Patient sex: M
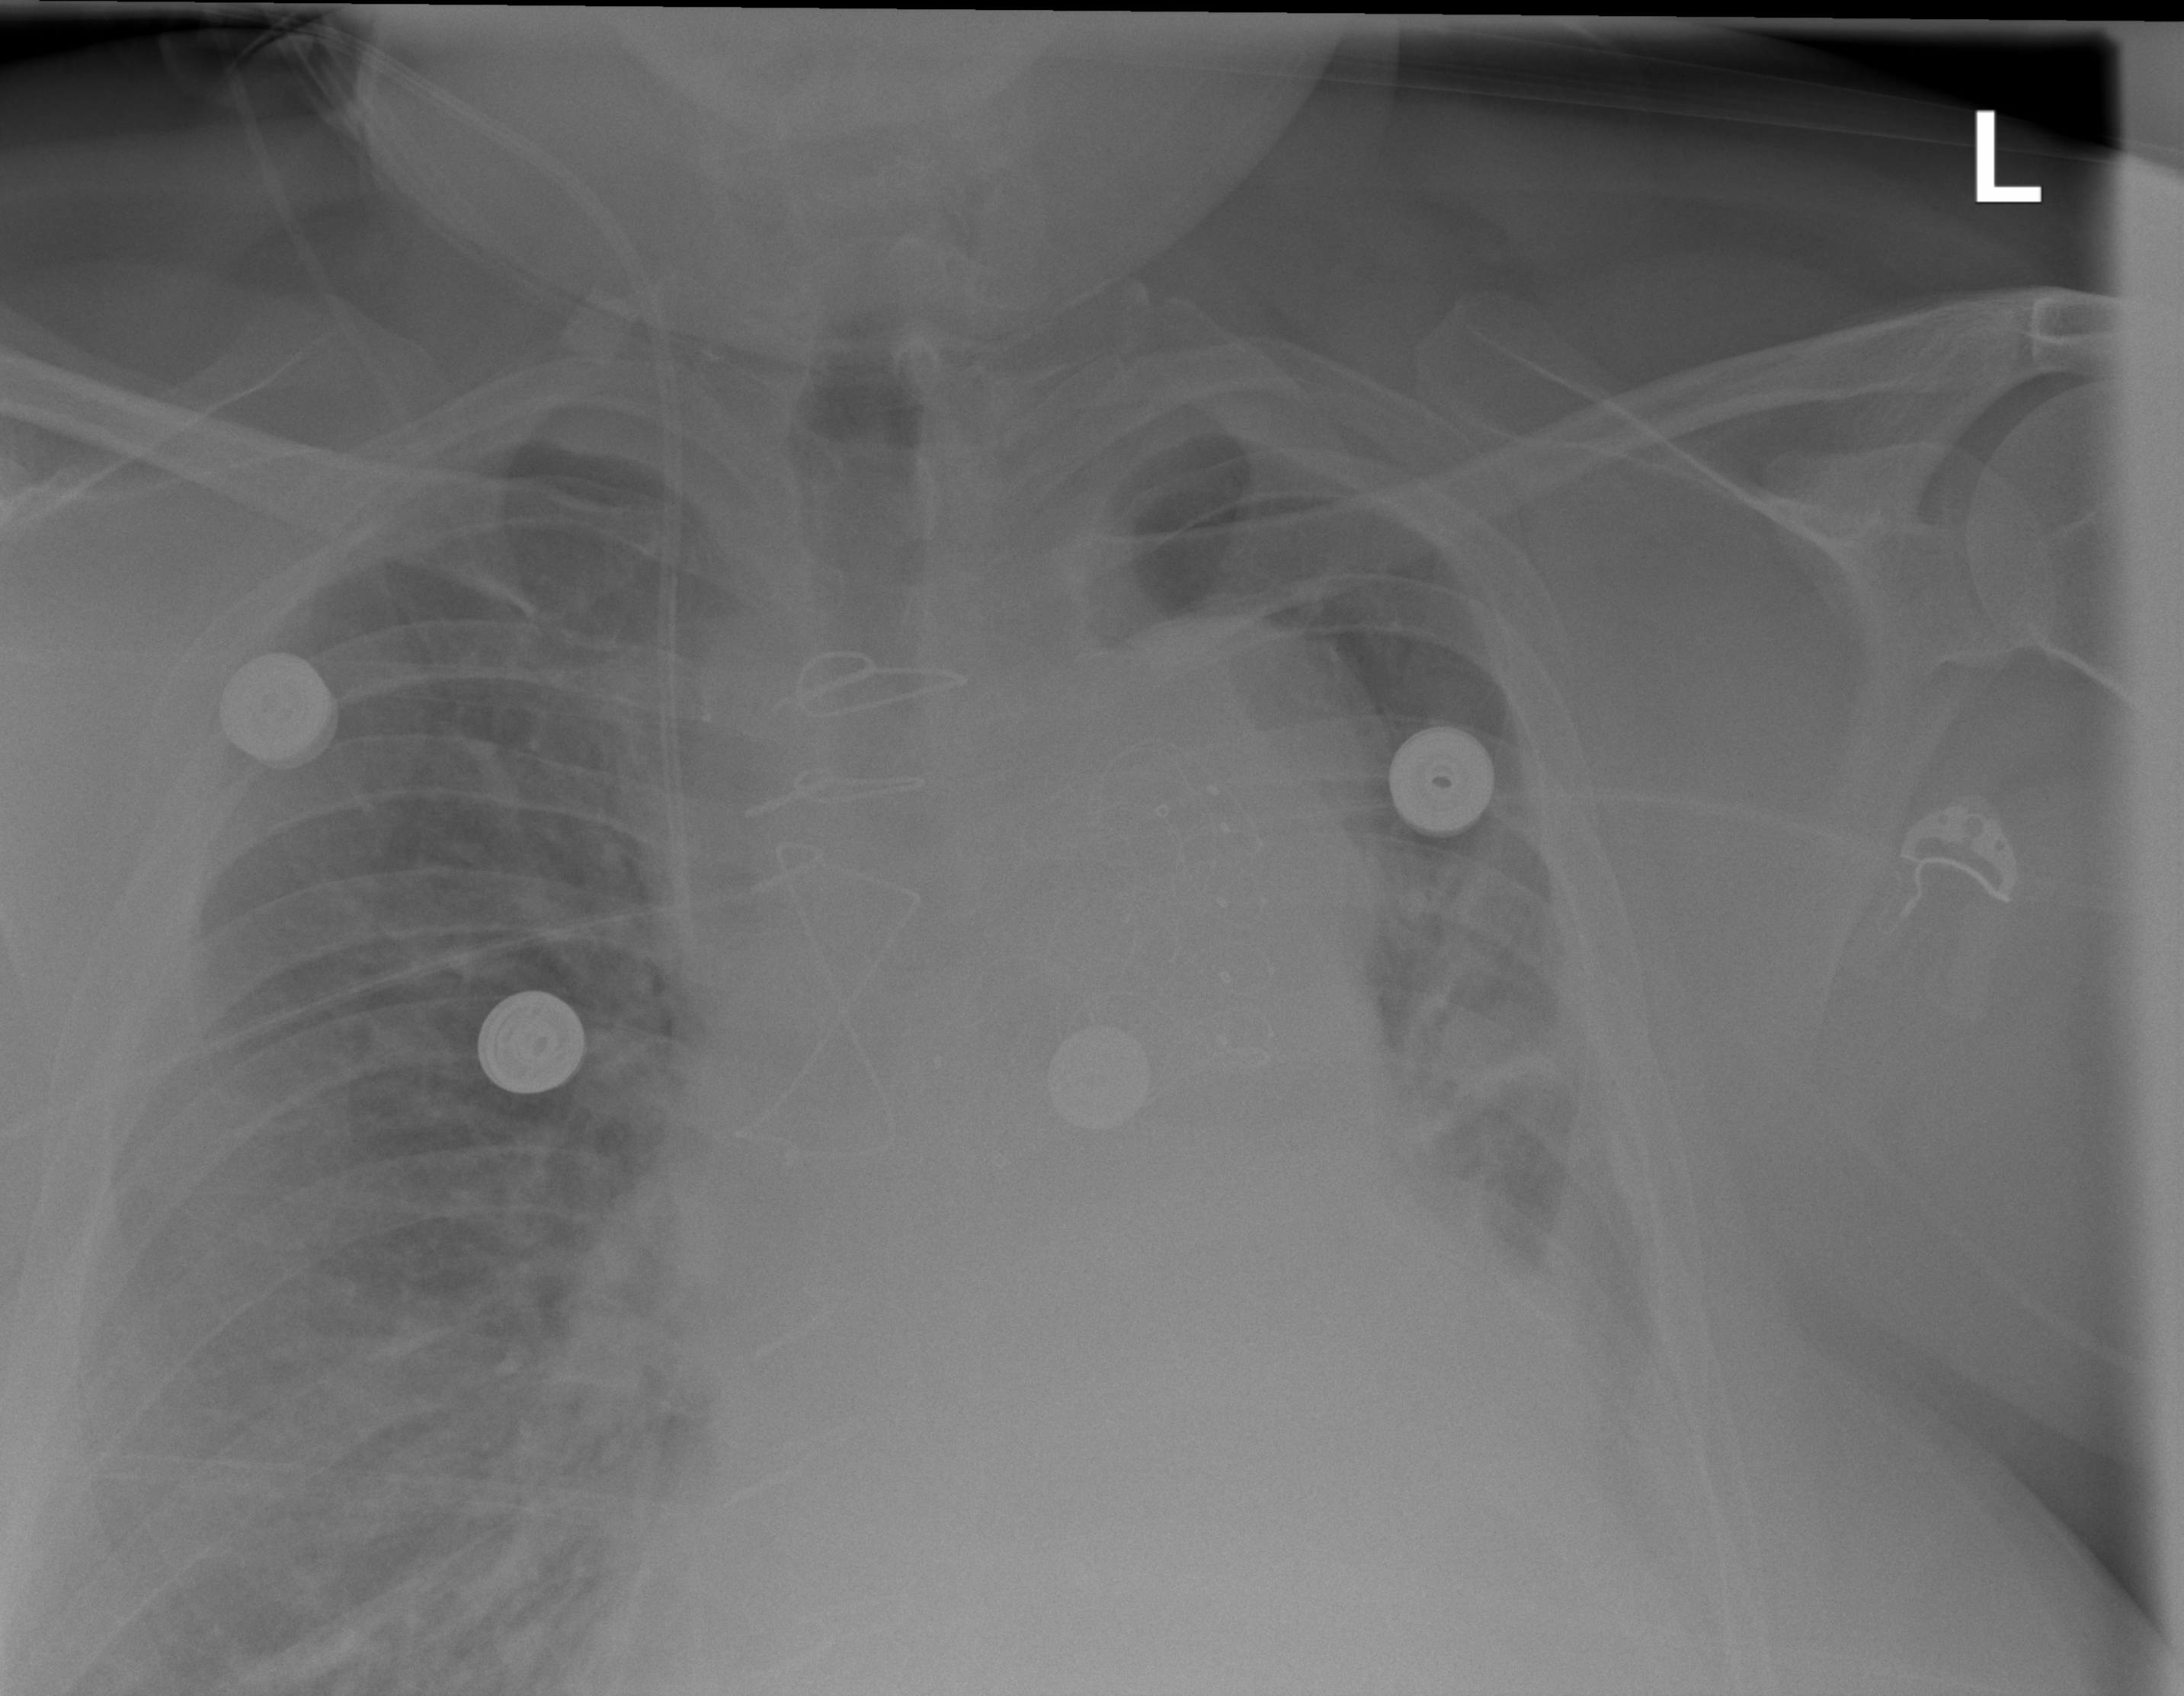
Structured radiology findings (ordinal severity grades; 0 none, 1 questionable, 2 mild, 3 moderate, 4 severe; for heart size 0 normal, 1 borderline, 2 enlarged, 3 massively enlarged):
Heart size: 2
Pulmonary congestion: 2
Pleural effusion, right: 0
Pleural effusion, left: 2
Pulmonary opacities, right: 2
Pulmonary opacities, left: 0
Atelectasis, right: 0
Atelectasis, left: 2